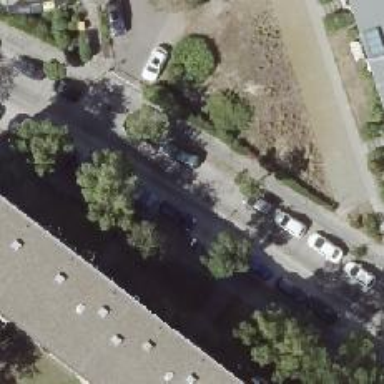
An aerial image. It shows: Residential road with asphalt surface and parallel parking lanes on both sides.